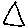
Label: triangle